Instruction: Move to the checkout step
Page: cart
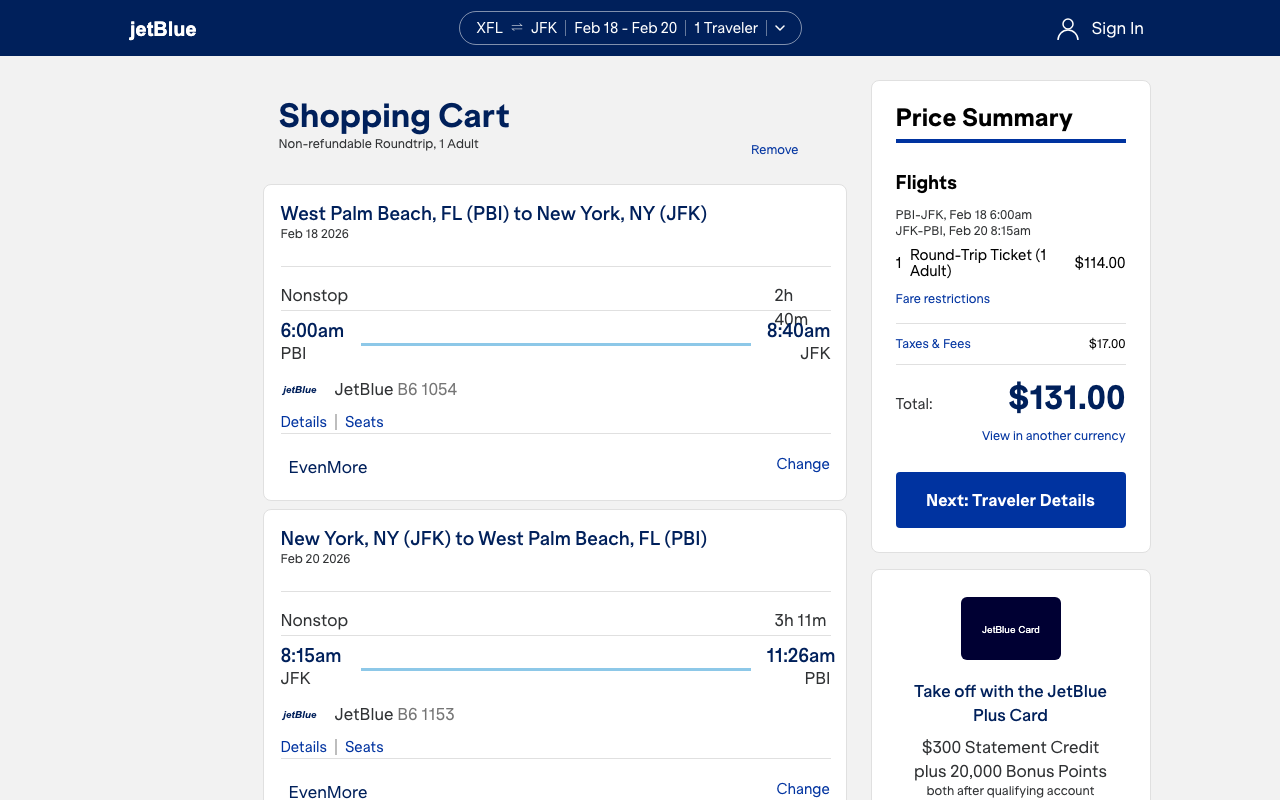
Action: click